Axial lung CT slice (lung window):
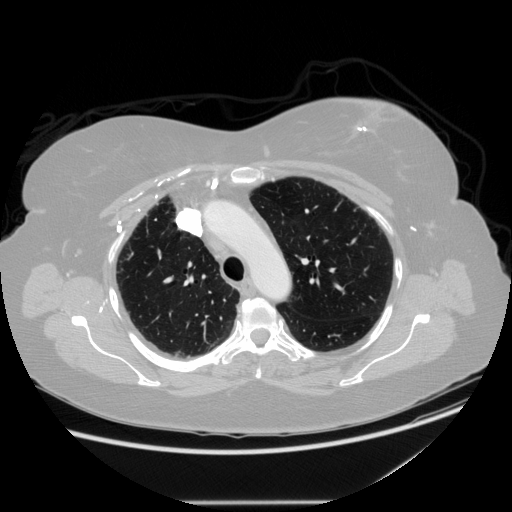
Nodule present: no